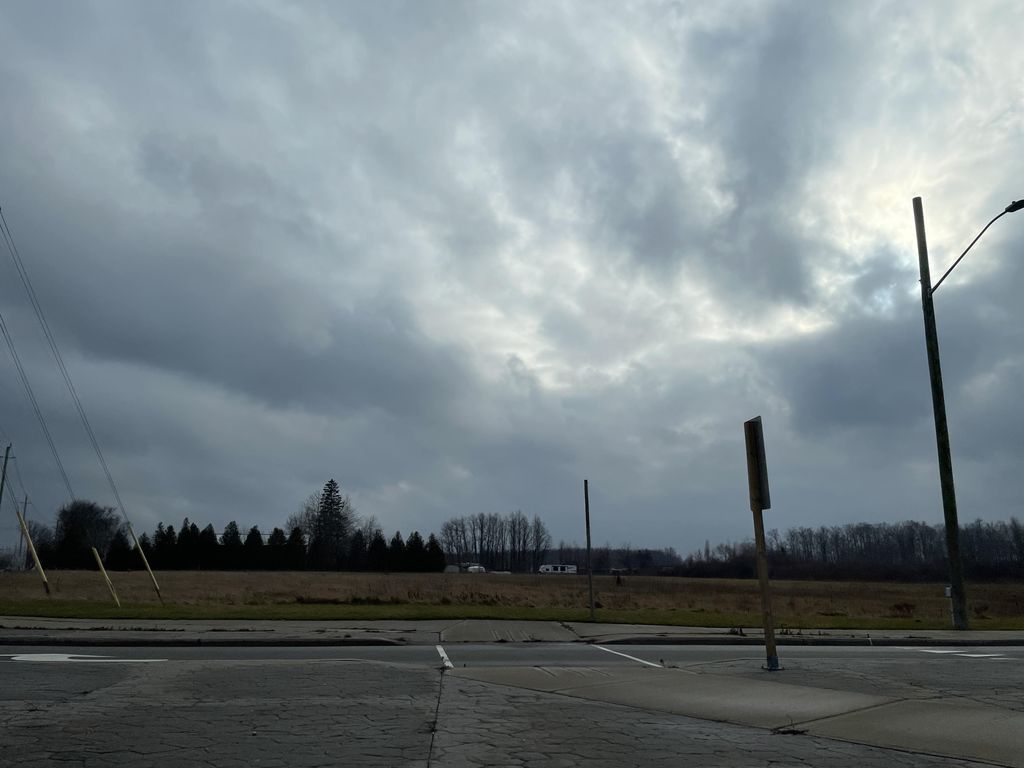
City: kitchener-waterloo